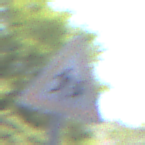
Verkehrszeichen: KinderLinks
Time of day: Midday
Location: Roofed (Underpass)
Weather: Clear
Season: NotSpecified
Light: Natural